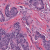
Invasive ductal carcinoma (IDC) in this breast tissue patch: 1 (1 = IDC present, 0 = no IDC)